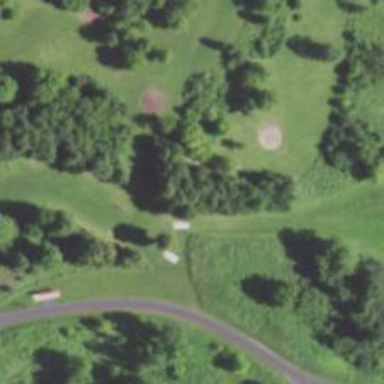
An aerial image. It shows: Disc golf tee area.